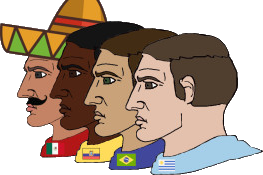
Label: 4_Yes_Chad